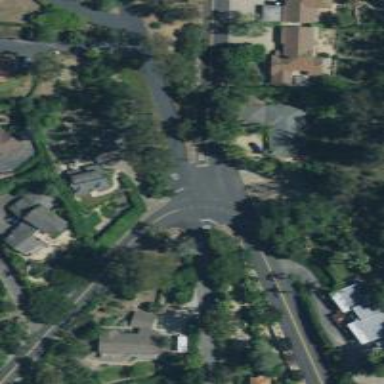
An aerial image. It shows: Road with stop sign.